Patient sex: M
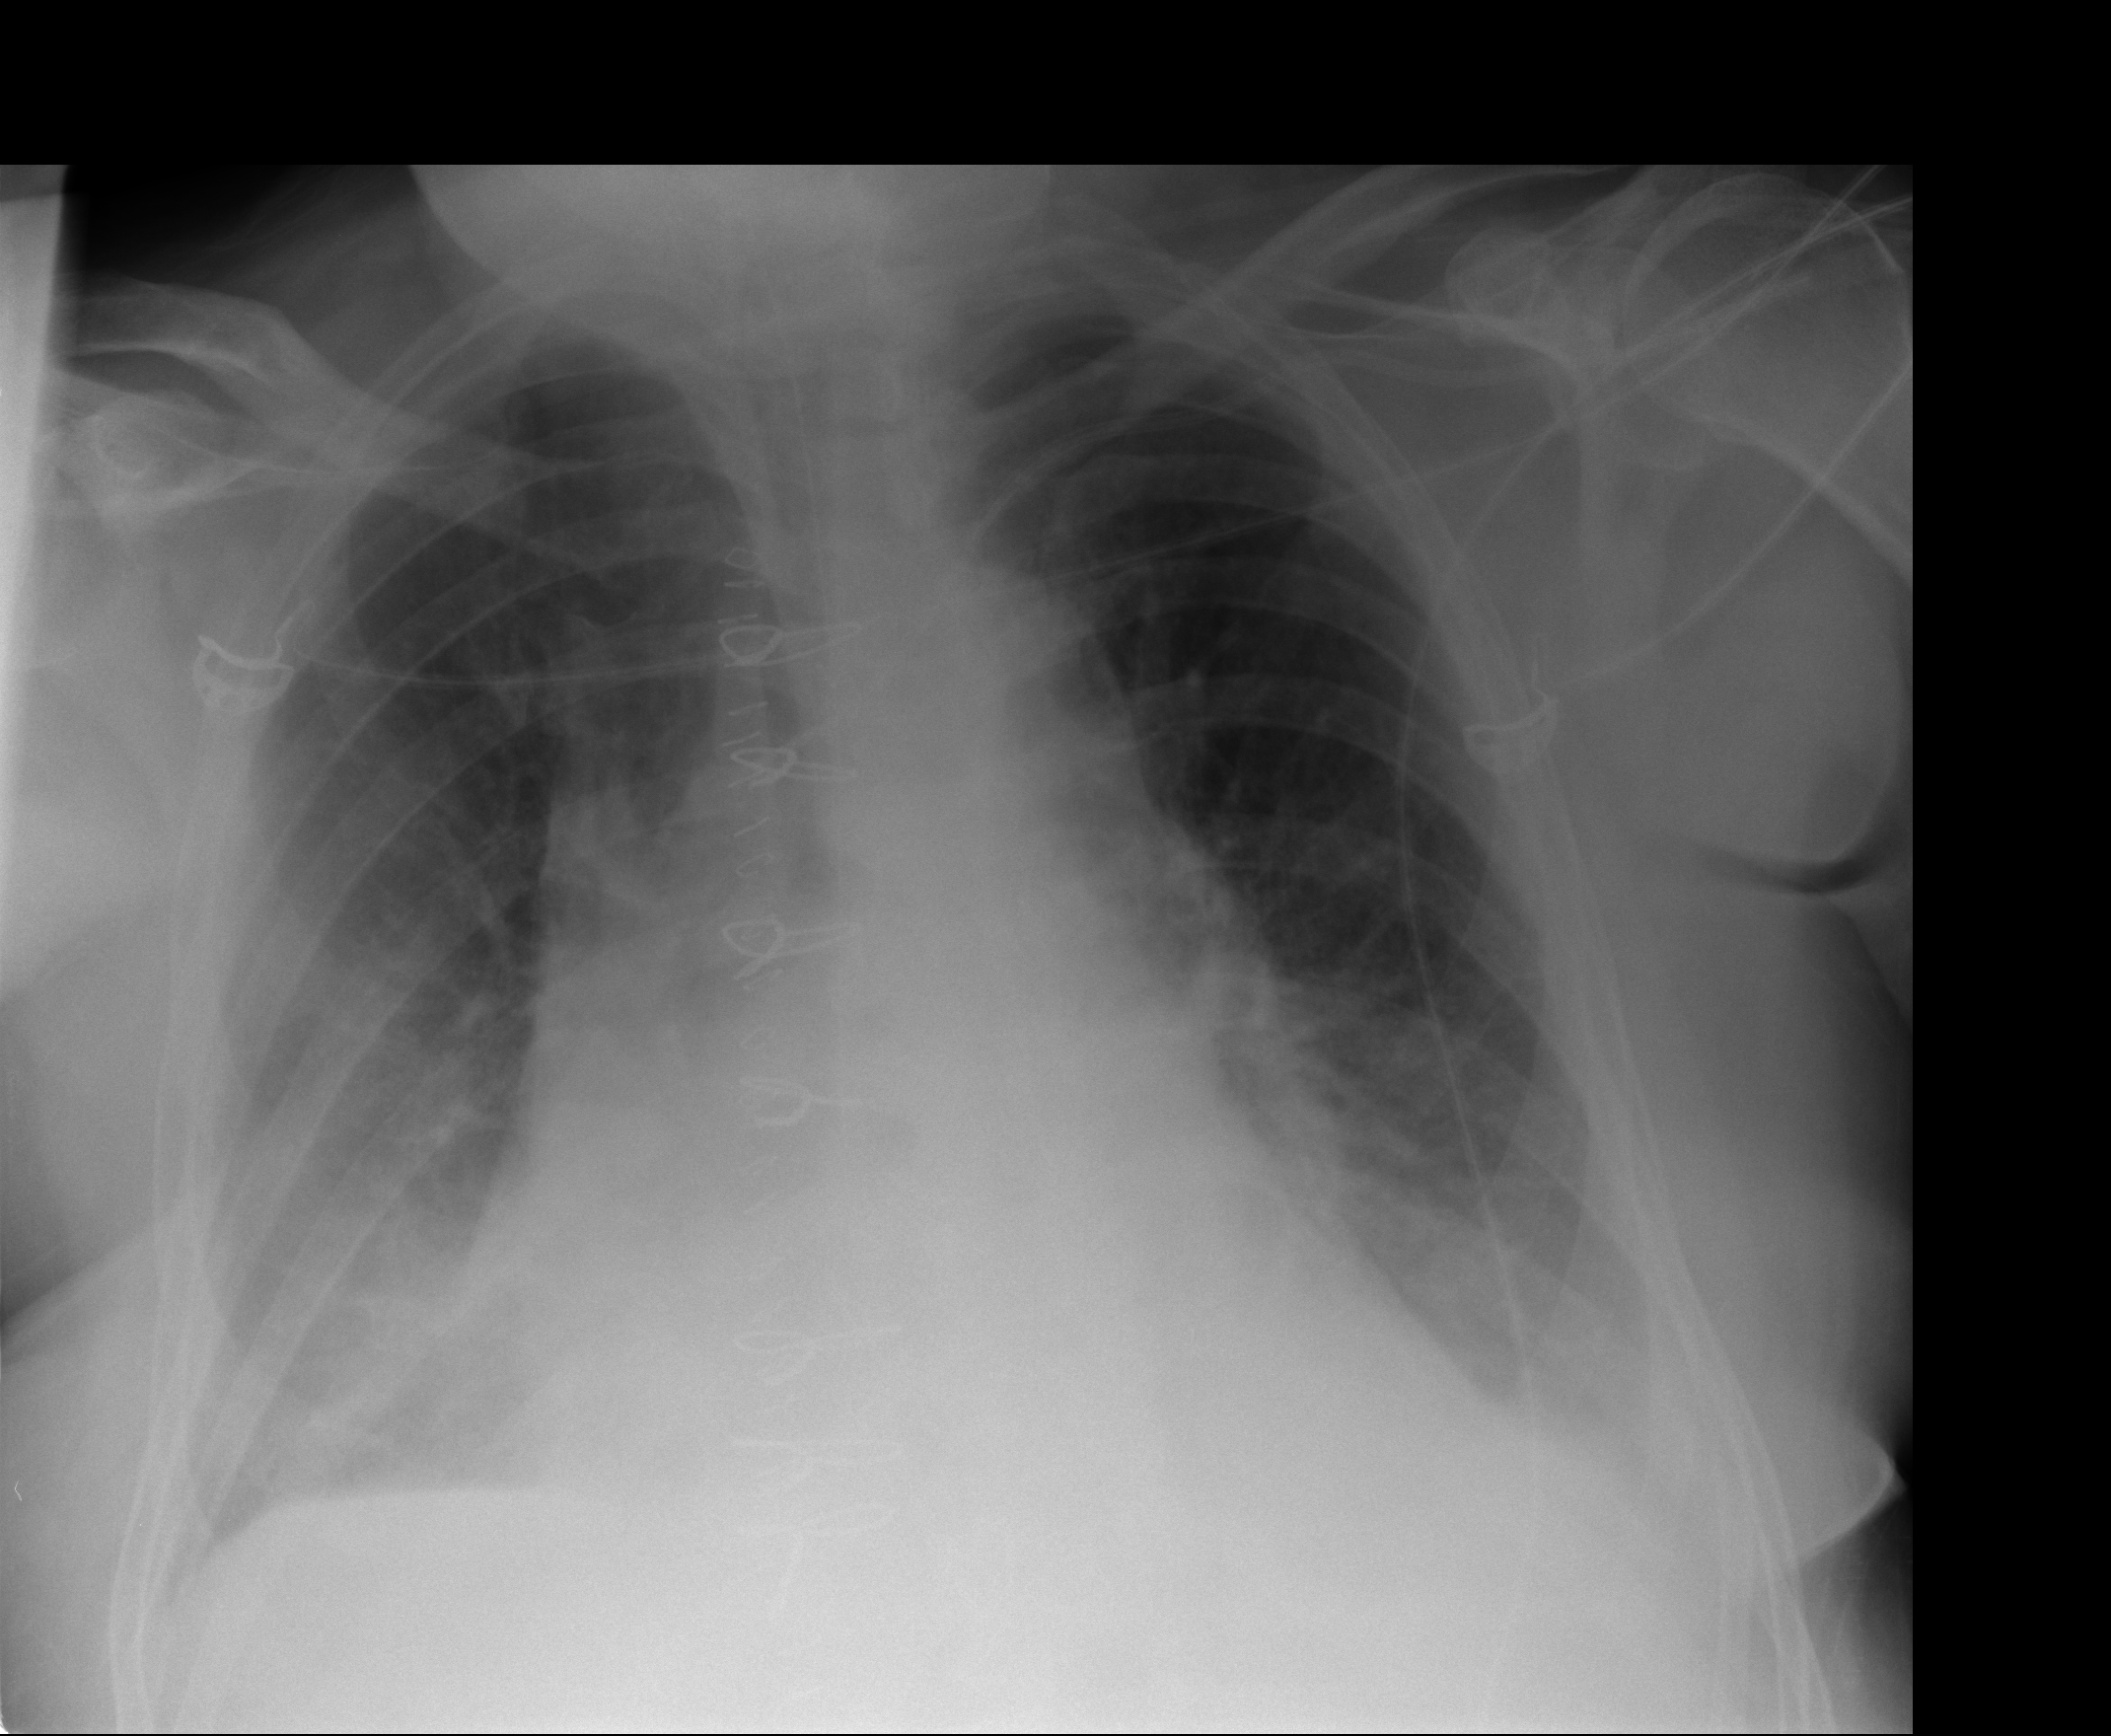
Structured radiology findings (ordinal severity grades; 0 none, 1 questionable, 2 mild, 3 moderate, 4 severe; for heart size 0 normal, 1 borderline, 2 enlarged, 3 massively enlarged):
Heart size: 1
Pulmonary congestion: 1
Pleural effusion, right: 3
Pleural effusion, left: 2
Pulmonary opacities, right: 1
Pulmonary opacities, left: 1
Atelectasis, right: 2
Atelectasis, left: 2